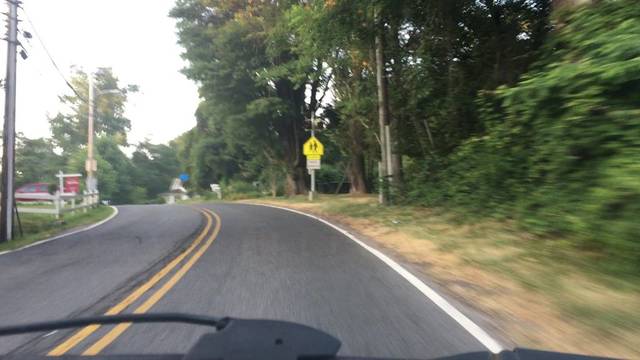
Region: United States
Coordinates: 38.989, -76.774